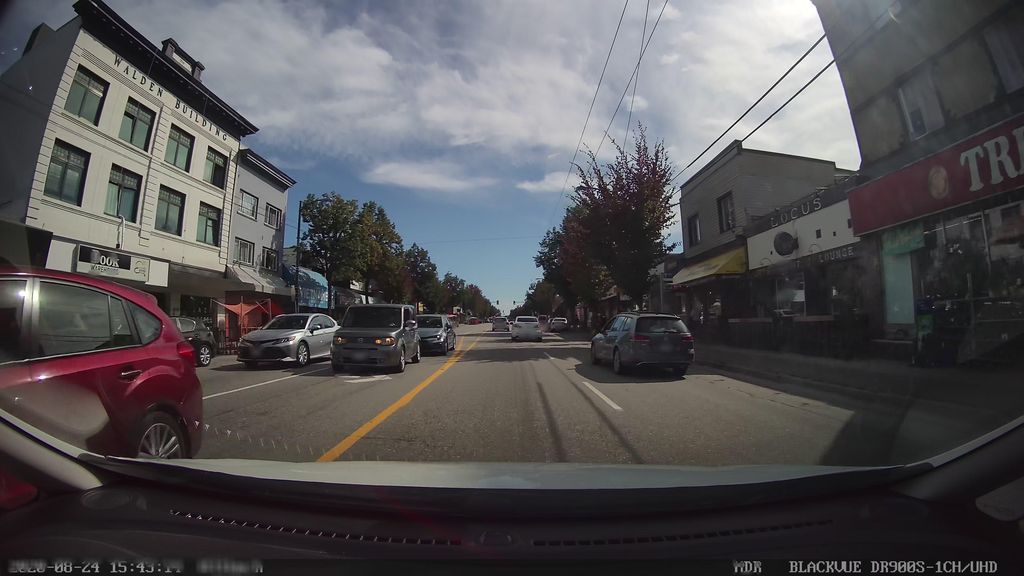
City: vancouver